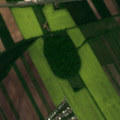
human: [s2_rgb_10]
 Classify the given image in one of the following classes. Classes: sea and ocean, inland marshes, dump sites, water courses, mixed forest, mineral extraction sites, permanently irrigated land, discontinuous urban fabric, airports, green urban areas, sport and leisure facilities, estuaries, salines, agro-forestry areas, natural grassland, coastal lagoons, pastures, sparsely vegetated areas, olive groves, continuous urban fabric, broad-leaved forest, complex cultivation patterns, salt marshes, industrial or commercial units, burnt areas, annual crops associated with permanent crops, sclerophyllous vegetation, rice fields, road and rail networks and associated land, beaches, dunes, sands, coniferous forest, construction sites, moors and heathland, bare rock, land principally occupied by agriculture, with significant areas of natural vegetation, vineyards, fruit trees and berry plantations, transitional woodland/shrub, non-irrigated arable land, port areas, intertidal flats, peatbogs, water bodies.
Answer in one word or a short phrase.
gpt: sport and leisure facilities, non-irrigated arable land, vineyards, broad-leaved forest